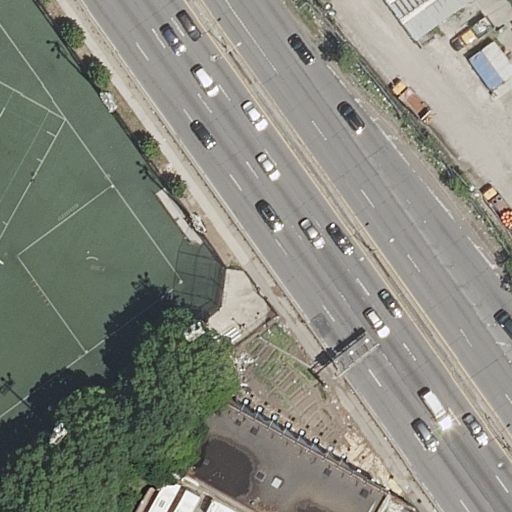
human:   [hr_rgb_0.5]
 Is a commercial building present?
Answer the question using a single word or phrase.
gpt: no

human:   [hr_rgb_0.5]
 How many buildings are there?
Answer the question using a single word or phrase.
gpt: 1

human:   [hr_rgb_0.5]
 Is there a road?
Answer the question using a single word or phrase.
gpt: yes

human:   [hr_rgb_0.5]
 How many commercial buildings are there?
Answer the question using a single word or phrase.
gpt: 0

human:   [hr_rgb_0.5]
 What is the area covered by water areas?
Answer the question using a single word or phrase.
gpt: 0m2

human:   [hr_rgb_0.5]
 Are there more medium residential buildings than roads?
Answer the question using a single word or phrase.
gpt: no

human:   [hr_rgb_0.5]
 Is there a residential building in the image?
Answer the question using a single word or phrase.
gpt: yes

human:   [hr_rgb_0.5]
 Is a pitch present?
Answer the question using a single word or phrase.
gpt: yes

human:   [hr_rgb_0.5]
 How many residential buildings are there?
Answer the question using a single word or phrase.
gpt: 1

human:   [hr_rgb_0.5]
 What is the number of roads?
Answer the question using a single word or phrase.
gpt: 5

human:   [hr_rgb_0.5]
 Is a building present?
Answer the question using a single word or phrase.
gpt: yes

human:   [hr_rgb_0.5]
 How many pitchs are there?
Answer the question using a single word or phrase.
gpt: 1

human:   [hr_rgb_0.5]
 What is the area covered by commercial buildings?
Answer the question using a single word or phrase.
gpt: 0m2

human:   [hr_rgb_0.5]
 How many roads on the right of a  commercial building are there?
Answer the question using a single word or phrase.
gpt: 0

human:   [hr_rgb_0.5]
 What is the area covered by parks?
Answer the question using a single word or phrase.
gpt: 9073m2

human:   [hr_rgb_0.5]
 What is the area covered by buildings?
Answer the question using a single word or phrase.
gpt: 535m2

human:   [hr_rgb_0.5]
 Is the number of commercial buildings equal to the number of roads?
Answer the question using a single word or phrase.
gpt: no

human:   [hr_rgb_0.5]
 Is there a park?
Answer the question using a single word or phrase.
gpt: yes

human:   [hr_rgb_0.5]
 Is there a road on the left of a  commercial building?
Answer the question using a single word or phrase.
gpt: no

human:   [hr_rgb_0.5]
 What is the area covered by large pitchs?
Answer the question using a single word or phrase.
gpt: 6378m2

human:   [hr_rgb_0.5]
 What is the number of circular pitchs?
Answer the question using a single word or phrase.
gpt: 0

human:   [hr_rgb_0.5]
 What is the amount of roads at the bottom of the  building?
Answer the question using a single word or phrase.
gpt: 0

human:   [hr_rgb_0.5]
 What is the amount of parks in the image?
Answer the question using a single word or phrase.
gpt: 1

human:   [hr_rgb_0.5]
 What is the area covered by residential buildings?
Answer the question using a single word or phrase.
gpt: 535m2

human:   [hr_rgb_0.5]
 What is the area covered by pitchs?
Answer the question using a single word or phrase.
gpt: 6378m2

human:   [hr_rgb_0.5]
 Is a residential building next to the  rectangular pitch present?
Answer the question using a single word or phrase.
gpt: yes

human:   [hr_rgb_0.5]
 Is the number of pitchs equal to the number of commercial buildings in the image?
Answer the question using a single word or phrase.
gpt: no

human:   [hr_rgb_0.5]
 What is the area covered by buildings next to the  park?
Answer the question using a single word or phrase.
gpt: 535m2

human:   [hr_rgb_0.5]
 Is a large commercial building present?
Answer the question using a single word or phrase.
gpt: no

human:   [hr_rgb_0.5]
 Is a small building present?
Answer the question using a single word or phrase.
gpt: no

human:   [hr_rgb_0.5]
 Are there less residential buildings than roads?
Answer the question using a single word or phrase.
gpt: yes

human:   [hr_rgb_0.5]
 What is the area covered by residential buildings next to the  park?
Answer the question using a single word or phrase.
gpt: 535m2

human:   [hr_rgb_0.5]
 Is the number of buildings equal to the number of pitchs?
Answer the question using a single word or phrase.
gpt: yes

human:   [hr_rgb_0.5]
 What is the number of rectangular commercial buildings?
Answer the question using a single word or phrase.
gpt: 0

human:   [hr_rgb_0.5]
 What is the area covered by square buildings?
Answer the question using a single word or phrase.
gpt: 0m2

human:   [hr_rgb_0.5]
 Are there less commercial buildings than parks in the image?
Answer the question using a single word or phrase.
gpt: yes

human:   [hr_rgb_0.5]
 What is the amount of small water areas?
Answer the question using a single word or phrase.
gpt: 0

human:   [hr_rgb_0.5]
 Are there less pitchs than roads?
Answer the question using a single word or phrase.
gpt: yes

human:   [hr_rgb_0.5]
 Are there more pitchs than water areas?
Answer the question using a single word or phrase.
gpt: yes

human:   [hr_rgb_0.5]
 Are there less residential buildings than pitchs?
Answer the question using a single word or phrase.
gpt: no

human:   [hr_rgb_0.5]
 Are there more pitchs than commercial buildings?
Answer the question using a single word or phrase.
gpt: yes

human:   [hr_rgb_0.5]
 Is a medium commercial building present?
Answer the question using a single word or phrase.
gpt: no

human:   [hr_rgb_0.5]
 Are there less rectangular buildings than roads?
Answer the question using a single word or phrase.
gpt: yes

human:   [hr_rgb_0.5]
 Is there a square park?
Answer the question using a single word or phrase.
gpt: no

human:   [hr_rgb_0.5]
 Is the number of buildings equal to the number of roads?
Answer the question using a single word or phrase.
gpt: no

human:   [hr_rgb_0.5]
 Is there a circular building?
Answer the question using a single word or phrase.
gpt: no

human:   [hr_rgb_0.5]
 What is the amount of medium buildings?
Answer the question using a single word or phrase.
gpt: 0

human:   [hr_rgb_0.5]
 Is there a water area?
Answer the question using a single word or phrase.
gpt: no

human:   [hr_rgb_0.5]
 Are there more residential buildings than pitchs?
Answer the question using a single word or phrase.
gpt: no

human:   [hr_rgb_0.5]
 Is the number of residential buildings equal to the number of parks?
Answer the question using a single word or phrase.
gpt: yes

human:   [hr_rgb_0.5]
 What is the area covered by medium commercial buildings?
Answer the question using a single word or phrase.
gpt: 0m2

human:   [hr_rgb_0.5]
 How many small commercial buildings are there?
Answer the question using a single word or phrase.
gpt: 0

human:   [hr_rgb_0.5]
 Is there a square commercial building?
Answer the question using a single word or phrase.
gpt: no

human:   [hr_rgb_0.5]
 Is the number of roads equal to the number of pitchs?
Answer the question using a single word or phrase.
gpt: no

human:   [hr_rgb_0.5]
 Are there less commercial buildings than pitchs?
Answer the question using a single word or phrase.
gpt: yes

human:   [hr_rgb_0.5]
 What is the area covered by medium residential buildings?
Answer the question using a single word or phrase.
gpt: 0m2

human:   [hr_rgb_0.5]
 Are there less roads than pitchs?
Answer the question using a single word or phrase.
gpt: no

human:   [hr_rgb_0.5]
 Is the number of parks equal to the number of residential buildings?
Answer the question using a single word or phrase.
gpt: yes

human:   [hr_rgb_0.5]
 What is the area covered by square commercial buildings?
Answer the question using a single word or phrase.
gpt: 0m2

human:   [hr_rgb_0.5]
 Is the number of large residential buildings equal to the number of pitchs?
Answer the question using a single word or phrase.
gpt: yes

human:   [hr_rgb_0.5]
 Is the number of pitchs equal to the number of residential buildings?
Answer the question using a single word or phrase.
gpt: yes

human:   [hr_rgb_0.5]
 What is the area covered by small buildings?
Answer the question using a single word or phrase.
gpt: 0m2

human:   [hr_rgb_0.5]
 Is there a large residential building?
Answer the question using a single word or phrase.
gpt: yes

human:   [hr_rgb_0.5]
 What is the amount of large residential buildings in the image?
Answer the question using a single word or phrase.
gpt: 1